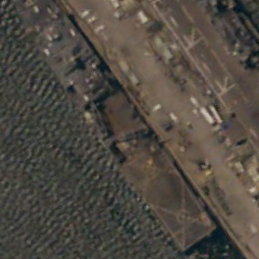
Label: combat